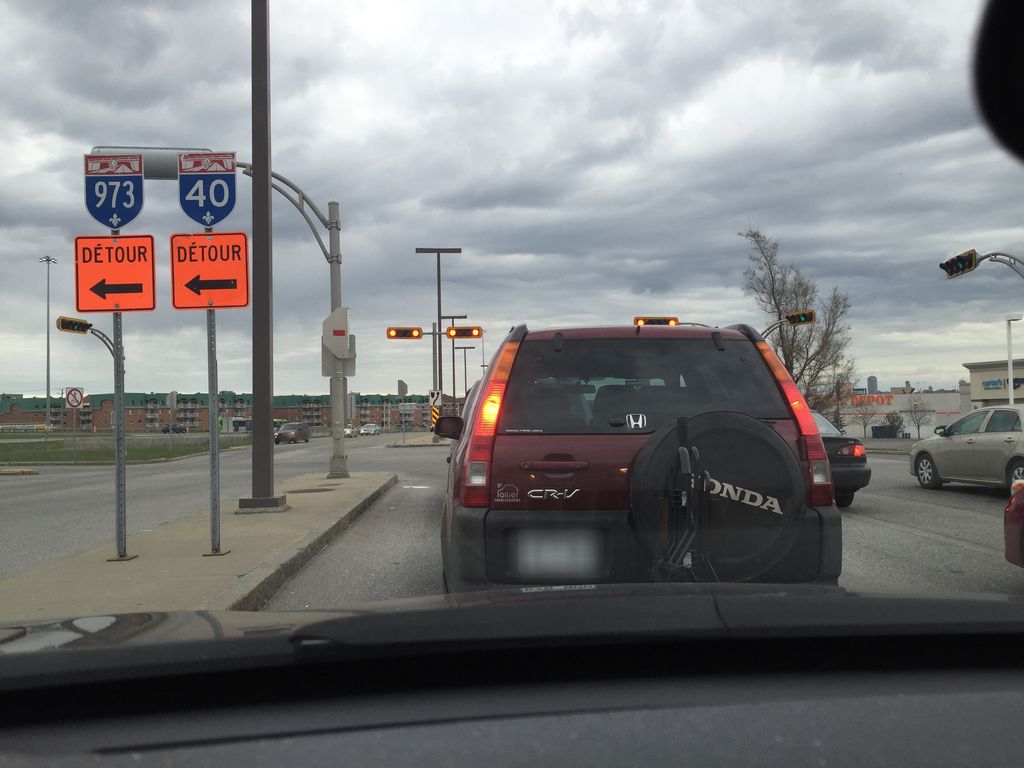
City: quebec_city